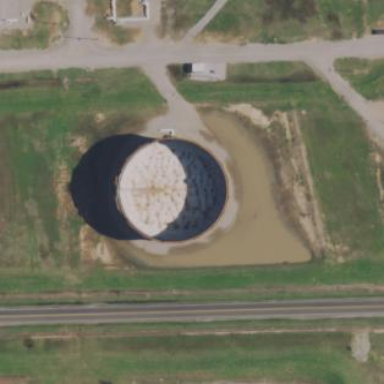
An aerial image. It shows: Storage tank that is man-made.